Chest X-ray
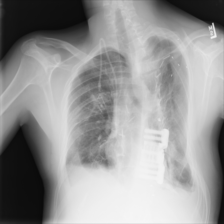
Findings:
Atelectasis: negative
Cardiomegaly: negative
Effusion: negative
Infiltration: negative
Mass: negative
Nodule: negative
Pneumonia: negative
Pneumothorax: negative
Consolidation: negative
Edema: negative
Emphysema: negative
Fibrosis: negative
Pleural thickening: negative
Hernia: negative